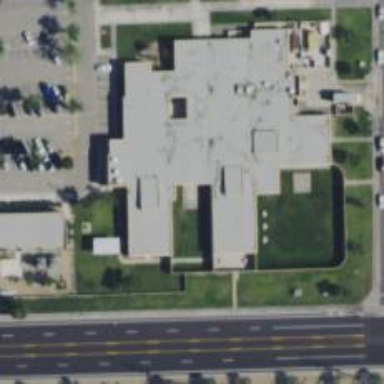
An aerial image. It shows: Healthcare facility identified as hospital.